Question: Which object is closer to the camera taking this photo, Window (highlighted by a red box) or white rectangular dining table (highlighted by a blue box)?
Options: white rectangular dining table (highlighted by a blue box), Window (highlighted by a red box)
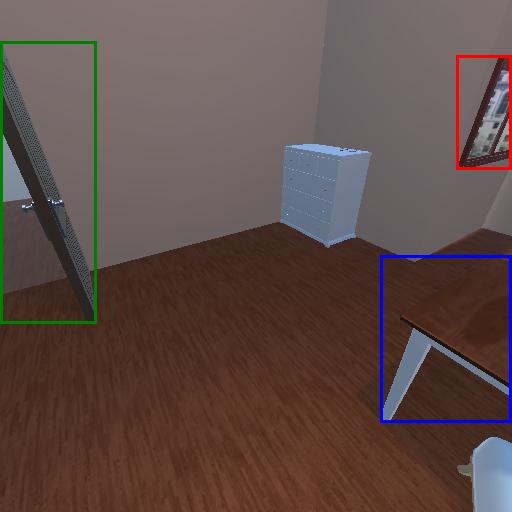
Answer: white rectangular dining table (highlighted by a blue box)